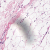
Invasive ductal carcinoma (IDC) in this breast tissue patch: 0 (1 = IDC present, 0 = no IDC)